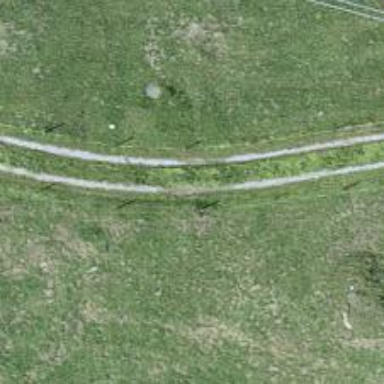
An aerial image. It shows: Unpaved track with grade 4 quality.